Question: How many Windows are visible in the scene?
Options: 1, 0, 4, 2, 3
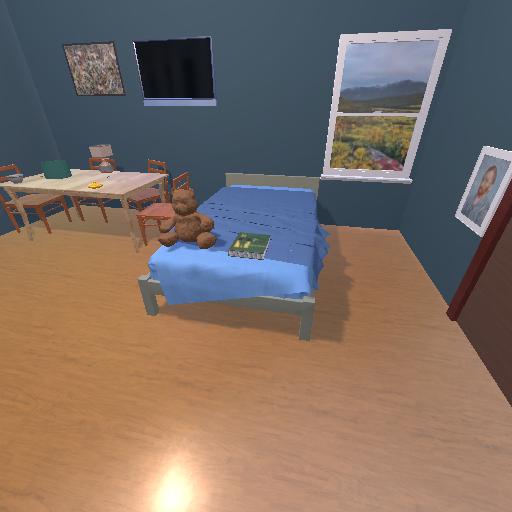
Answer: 1